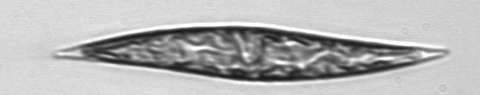
Label: Pleurosigma